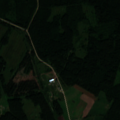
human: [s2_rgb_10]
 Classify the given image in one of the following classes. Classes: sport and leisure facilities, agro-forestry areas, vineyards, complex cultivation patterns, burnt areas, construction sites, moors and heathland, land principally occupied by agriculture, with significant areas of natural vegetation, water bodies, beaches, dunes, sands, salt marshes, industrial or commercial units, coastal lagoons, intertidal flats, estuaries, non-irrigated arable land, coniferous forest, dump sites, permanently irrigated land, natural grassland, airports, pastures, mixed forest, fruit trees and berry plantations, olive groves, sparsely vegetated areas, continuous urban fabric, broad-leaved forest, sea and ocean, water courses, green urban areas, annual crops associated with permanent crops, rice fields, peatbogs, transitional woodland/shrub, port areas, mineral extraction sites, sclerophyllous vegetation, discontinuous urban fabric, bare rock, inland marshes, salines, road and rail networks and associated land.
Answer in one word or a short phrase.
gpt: complex cultivation patterns, land principally occupied by agriculture, with significant areas of natural vegetation, broad-leaved forest, coniferous forest, mixed forest, peatbogs